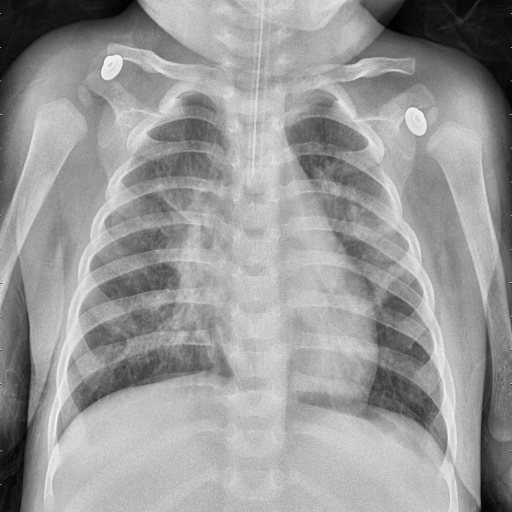
Finding: PNEUMONIA